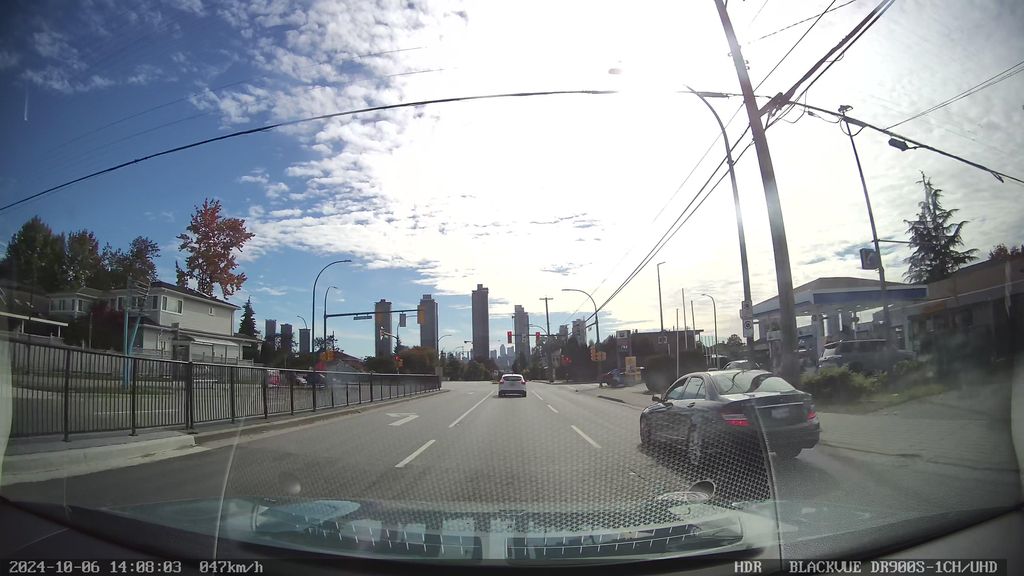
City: vancouver